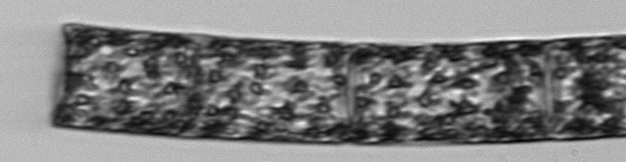
Label: Guinardia_flaccida